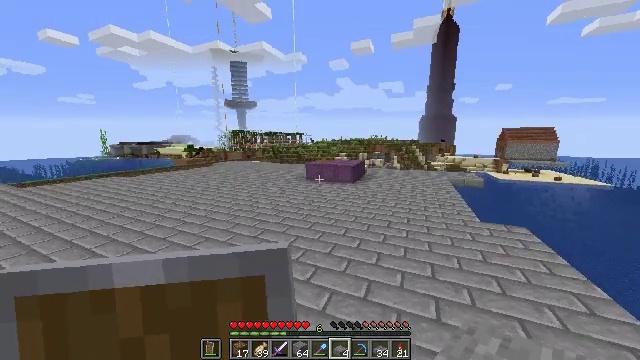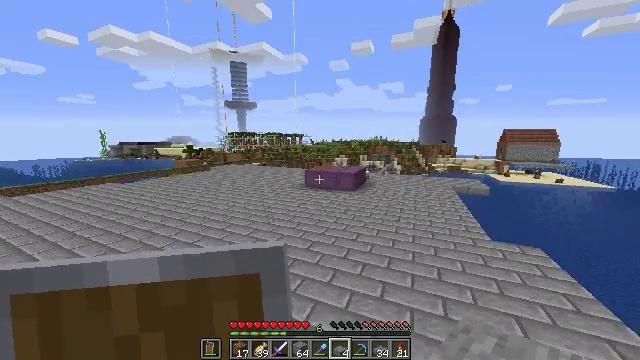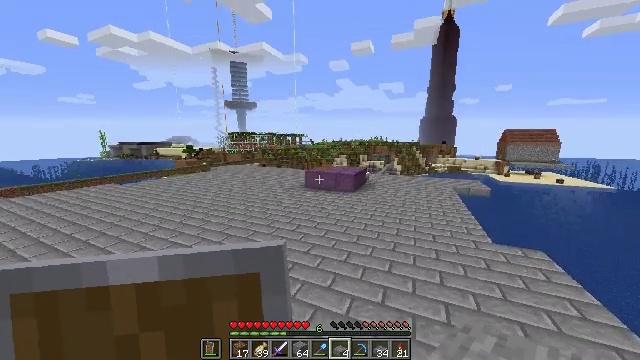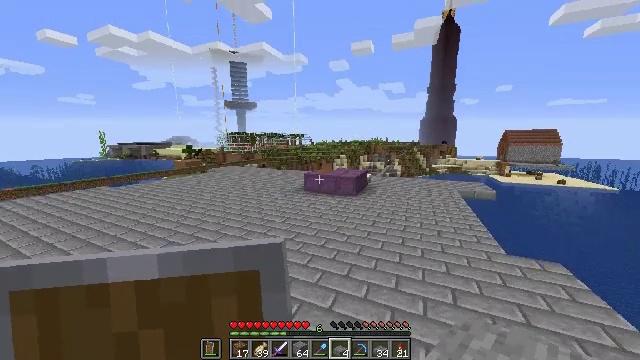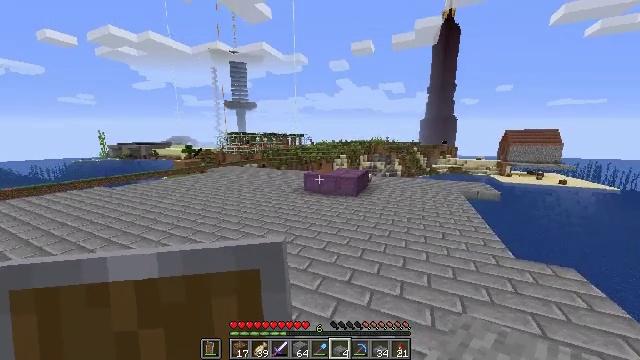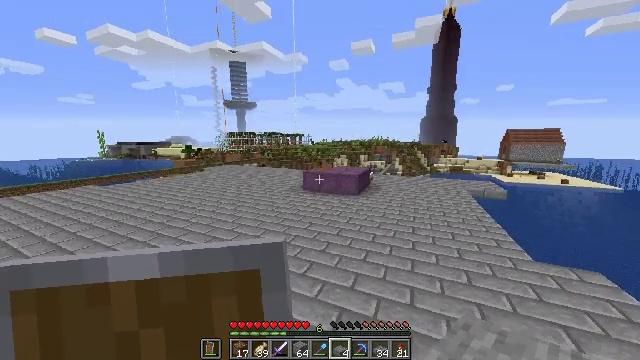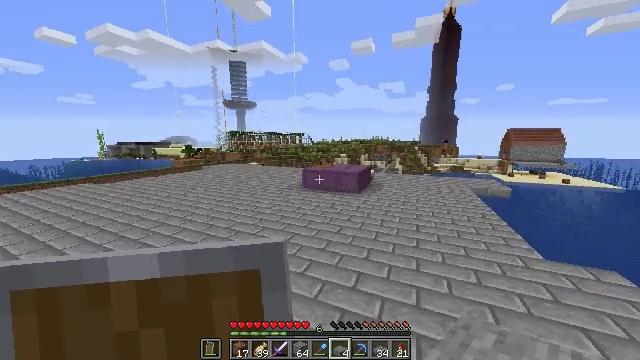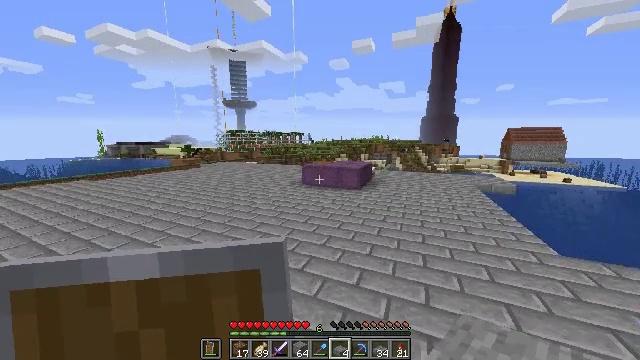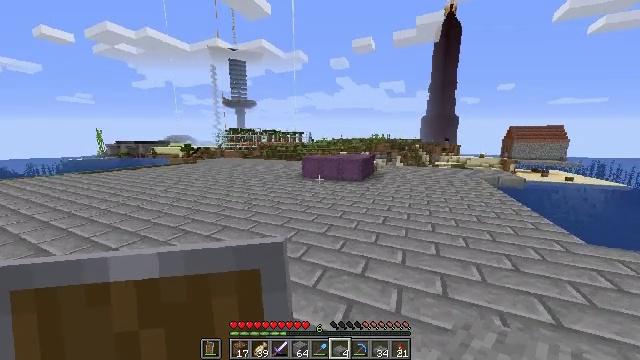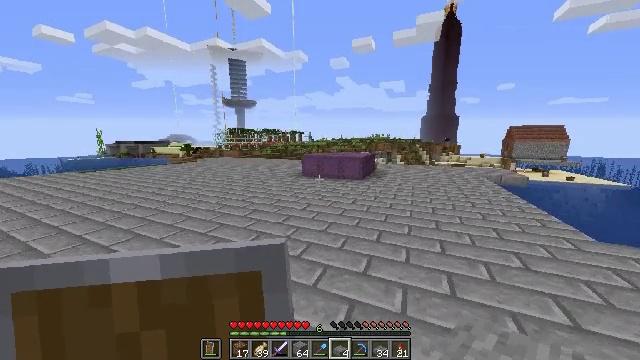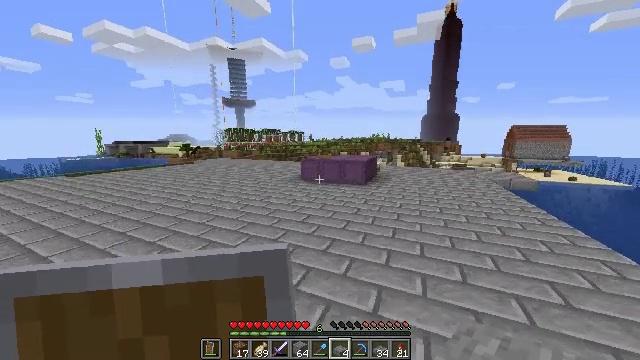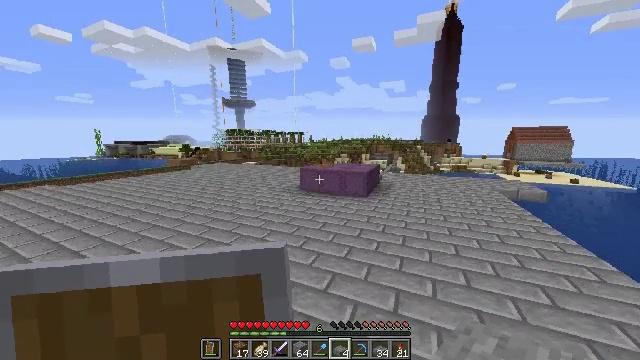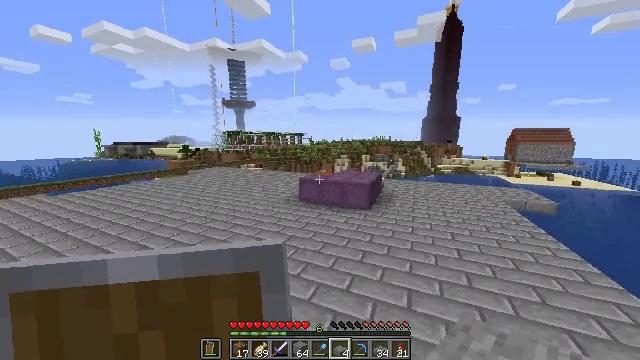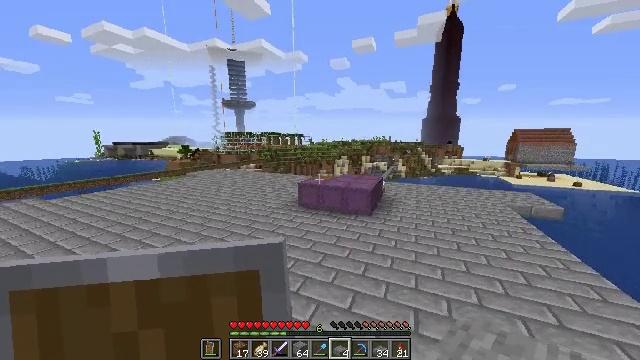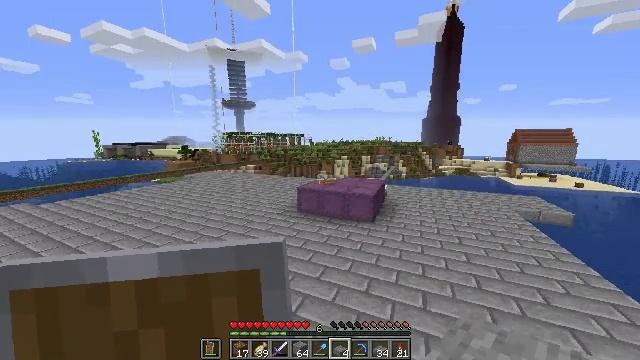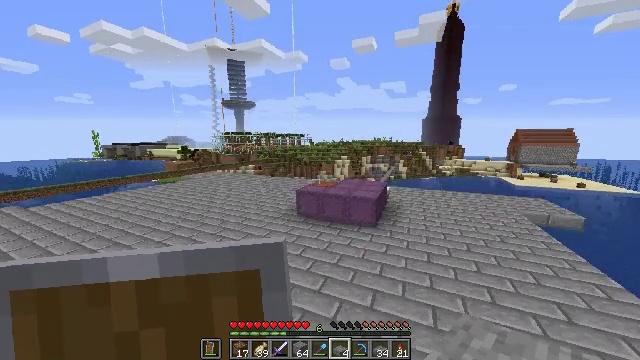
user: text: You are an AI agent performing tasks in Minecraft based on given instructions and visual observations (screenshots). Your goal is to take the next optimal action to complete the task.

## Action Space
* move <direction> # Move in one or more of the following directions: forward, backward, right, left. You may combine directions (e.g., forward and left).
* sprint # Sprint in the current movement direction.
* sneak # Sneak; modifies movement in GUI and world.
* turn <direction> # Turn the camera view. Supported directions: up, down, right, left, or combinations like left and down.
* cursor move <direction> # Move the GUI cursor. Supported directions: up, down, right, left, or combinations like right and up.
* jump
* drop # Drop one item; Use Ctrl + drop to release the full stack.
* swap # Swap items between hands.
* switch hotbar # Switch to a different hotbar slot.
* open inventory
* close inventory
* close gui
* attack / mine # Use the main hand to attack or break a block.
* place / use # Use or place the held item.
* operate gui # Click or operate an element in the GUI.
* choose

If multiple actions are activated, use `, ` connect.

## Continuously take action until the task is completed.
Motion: motion action
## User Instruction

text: Prepare a stone slab at the crafting table.
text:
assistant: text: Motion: move forward, jump
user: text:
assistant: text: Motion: move forward, jump
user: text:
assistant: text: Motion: move forward, jump
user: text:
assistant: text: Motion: move forward, jump
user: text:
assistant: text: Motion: move forward, jump
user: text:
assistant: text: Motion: move forward, jump
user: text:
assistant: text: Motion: move forward, jump
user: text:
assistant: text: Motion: move forward, jump
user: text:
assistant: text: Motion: move forward, jump
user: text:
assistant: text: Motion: move forward, jump
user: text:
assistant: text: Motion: move forward, jump
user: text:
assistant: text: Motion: move forward, jump
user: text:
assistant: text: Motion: move forward, jump
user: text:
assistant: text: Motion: move forward, jump
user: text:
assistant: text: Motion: move forward, jump
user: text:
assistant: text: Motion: move forward, jump
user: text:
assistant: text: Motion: move forward, jump
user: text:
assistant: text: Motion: move forward, jump
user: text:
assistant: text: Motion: move forward
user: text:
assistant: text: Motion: move forward
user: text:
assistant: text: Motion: move forward
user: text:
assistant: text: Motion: move forward
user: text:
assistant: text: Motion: move forward
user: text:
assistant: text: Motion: move forward
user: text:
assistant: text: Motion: move forward
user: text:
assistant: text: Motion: move forward, turn down
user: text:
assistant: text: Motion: move forward, turn down
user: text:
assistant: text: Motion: move forward, turn down
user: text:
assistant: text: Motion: move forward, turn right and down
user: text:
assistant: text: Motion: move forward, turn right and down